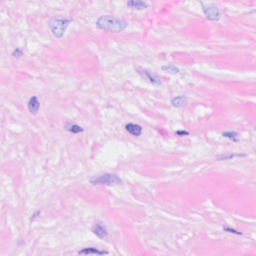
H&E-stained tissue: Breast